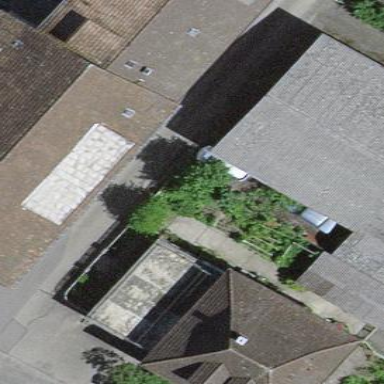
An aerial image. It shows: Building with hipped roof shape.